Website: apple
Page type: billing-address
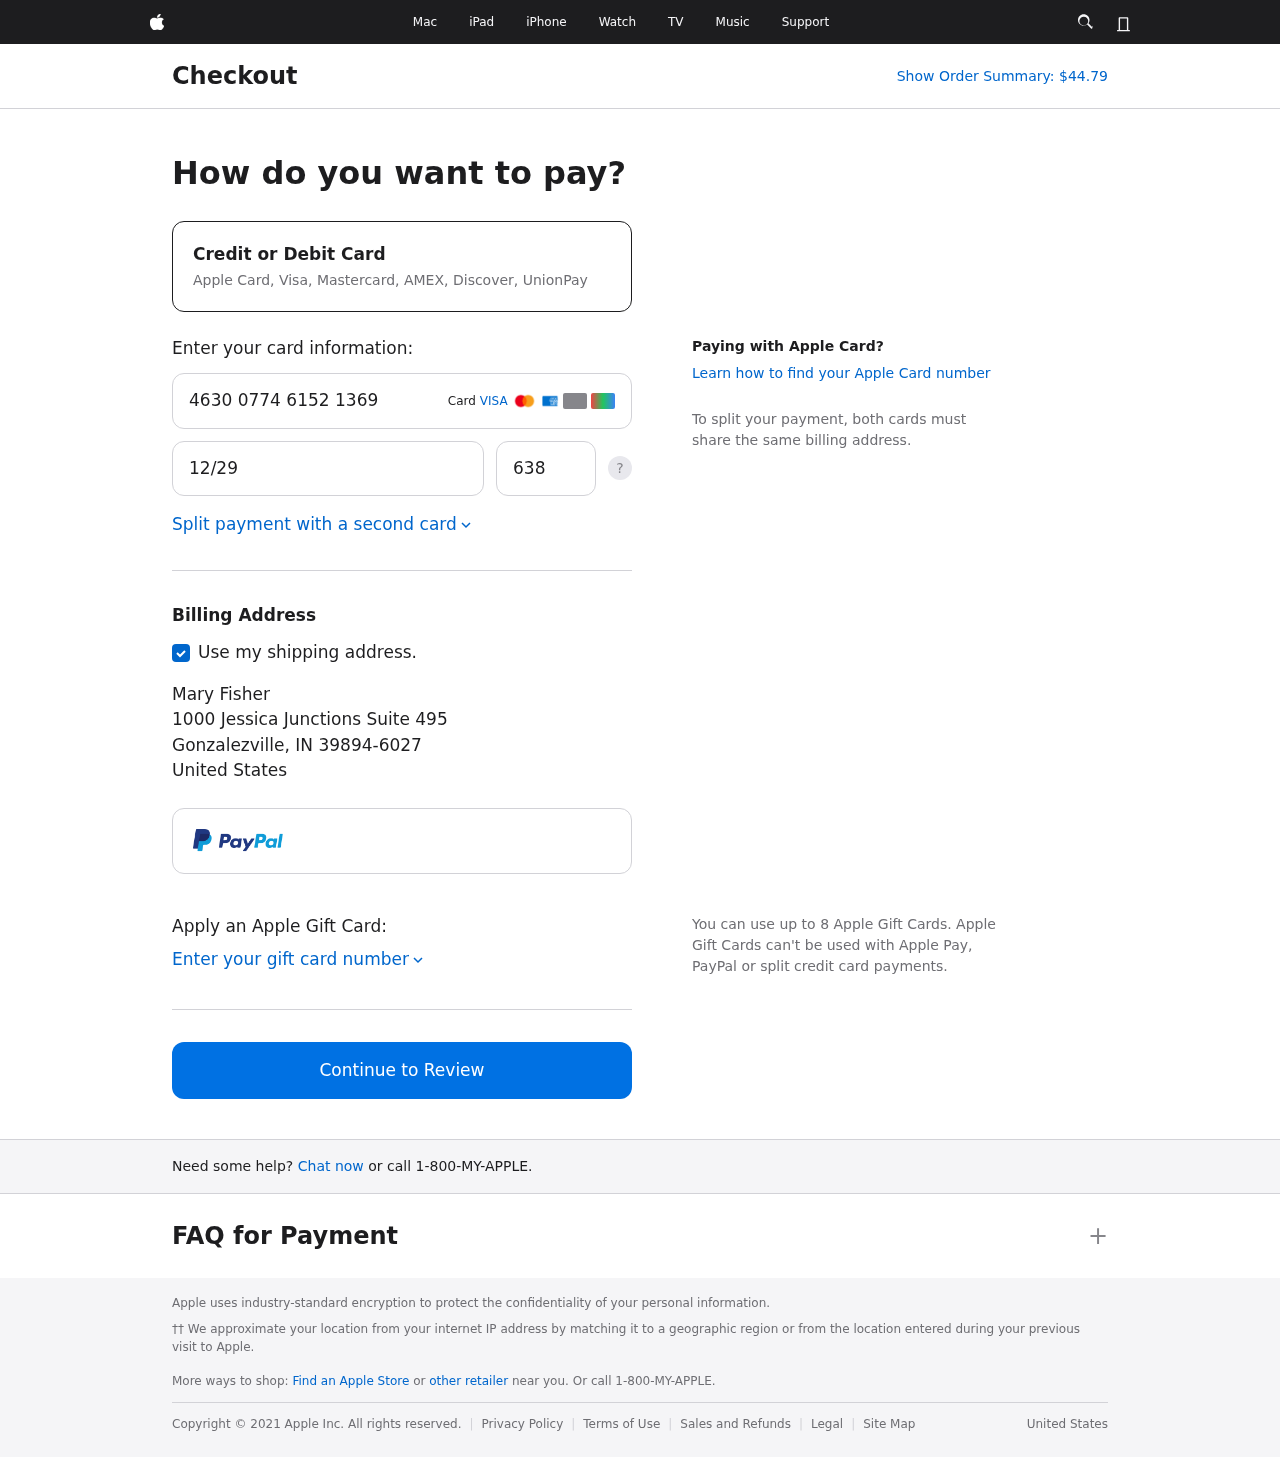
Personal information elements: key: PII_CARD_CVV
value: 638
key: PII_CARD_EXPIRY
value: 12/29
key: PII_CARD_NUMBER
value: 4630 0774 6152 1369
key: PII_CITY
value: Gonzalezville
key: PII_COUNTRY
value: United States
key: PII_FULLNAME
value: Mary Fisher
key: PII_POSTCODE_FULL
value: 39894-6027
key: PII_STATE_ABBR
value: IN
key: PII_STREET
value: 1000 Jessica Junctions Suite 495
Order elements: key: ORDER_TOTAL
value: Show Order Summary: $44.79